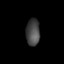
Tissue: prostate
Cell type: T cells
Senescence score: 0.2527
Nuclear area (px): 367
Mean DAPI intensity: 69.384